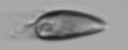
Label: Prorocentrum_triestinum